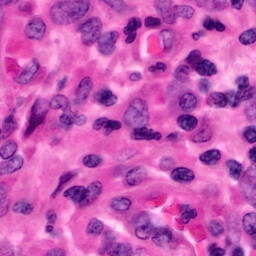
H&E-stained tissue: Pancreatic